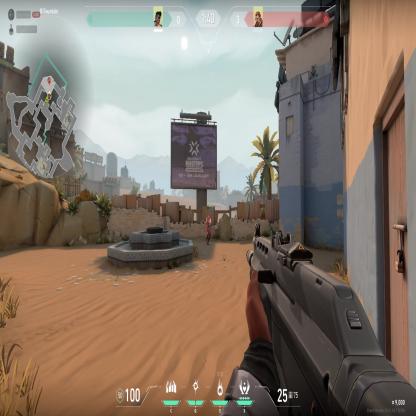
Label: enemy